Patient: sex M, age 60
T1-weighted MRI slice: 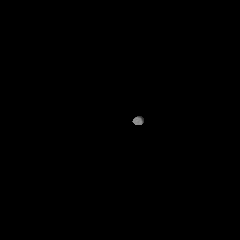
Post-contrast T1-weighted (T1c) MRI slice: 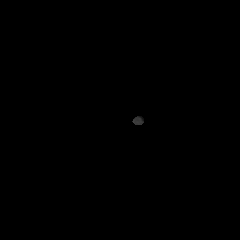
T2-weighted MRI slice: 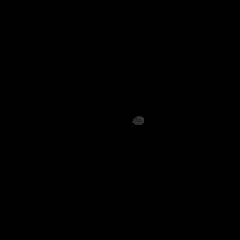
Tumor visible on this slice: no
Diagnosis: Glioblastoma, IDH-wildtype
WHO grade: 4